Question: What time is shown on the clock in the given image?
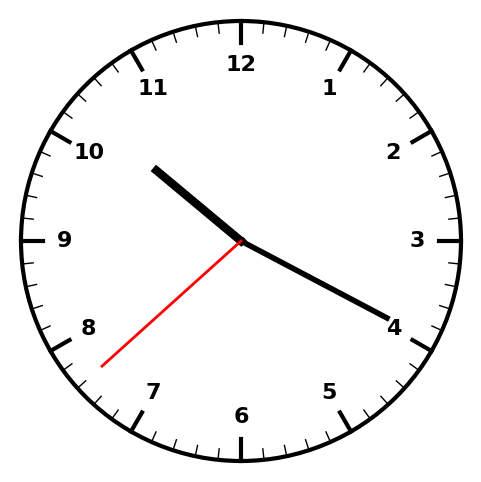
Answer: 10:19:38